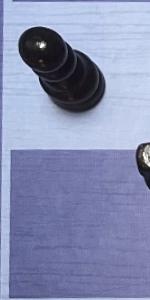
Label: Empty